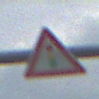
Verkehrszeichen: Lichtzeichenanlage
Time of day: MorningAfternoon
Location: Outdoor (Nature)
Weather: PartlyCloudy
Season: NotSpecified
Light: Natural